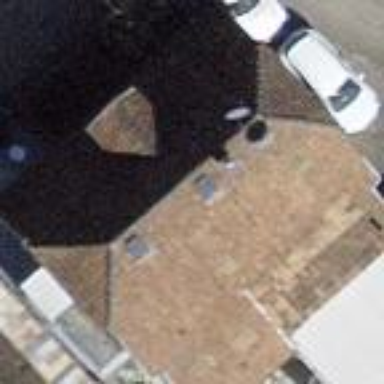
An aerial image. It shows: Detached building with half-hipped roof.